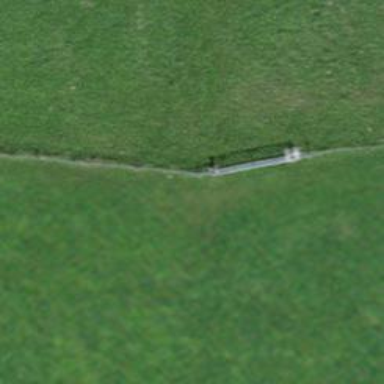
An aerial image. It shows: Gate.